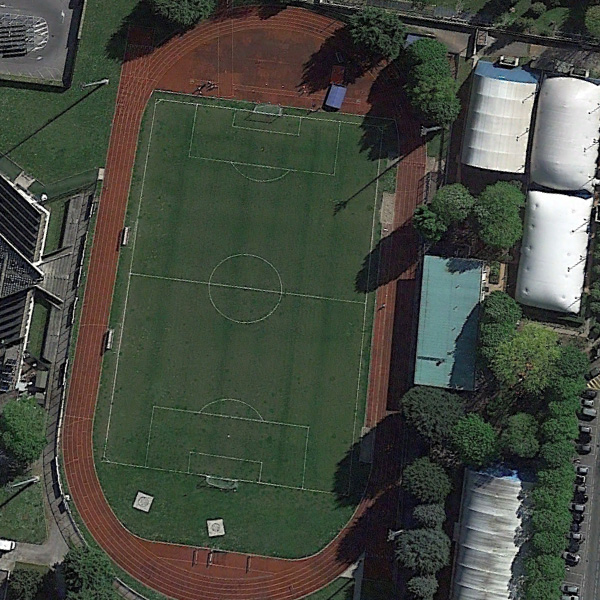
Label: Playground